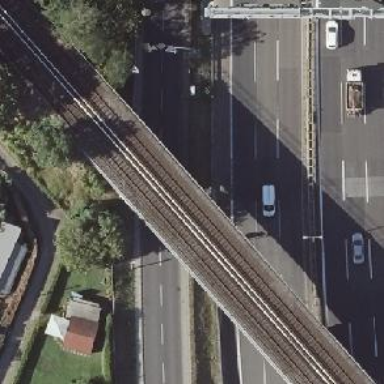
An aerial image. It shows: Bridge with electrified rail at the bottom.